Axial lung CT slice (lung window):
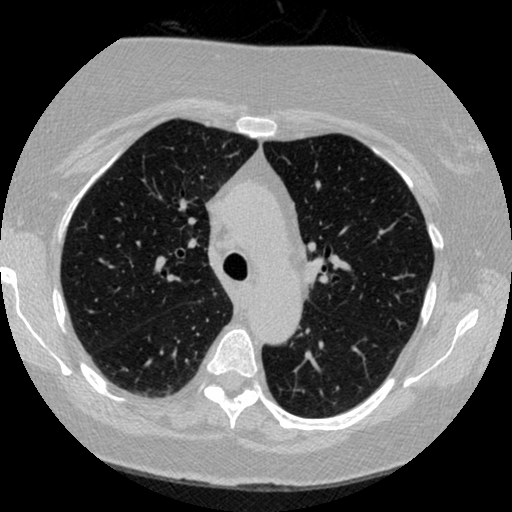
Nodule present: no